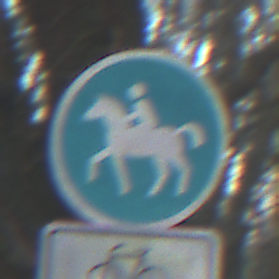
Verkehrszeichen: Reitweg
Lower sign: EinspurigeFahrzeugeFrei5
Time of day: SunriseSunset
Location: Outdoor (Nature)
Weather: Clear
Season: Winter
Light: Natural